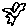
Label: bird